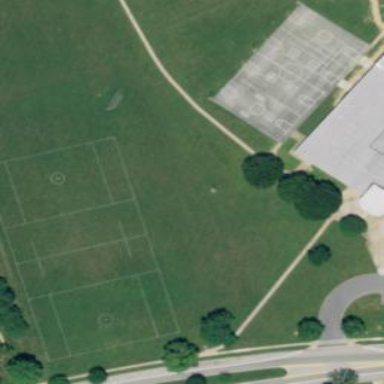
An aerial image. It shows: Multi-sport pitch for leisure land activities.